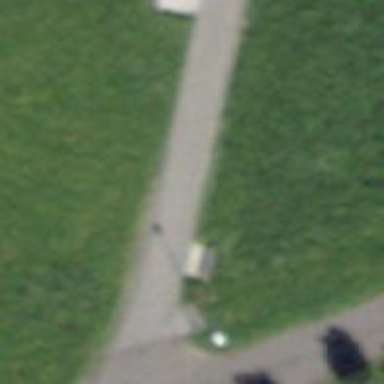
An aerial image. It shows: Bench for seating.